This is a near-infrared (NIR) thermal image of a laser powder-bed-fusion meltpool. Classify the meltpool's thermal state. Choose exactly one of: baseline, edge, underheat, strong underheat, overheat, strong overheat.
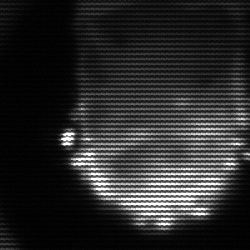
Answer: baseline